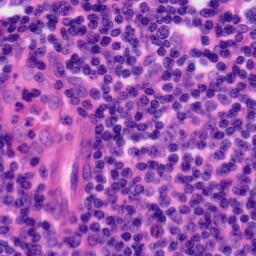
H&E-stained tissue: Tonsil